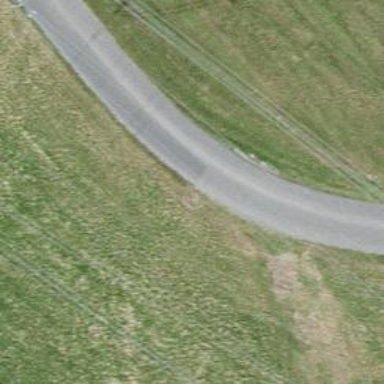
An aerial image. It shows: Paved track with grade1 tracktype.